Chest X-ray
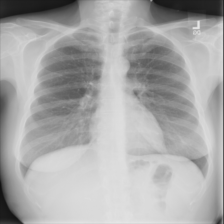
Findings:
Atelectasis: negative
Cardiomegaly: negative
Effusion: negative
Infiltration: negative
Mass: negative
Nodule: negative
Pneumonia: negative
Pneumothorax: negative
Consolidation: negative
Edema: negative
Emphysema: negative
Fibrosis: negative
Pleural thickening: negative
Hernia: negative